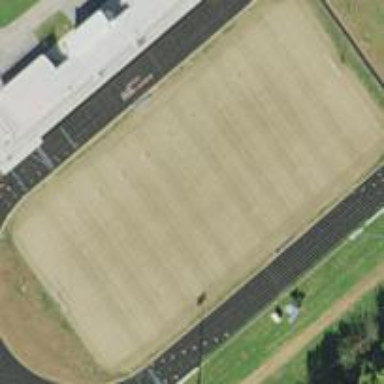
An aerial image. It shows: American football pitch.